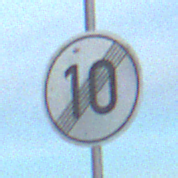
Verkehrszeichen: EndeGeschwindigkeit10
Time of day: SunriseSunset
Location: Outdoor (Beach)
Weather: PartlyCloudy
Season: NotSpecified
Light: Natural